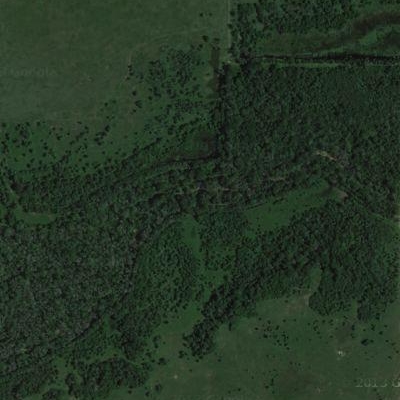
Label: Forest